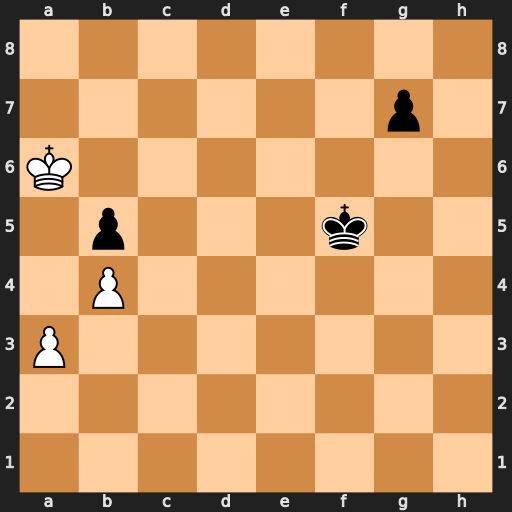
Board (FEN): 8/6p1/K7/1p3k2/1P6/P7/8/8
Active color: w
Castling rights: -
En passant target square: -
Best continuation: Kxb5 g5 Kc4